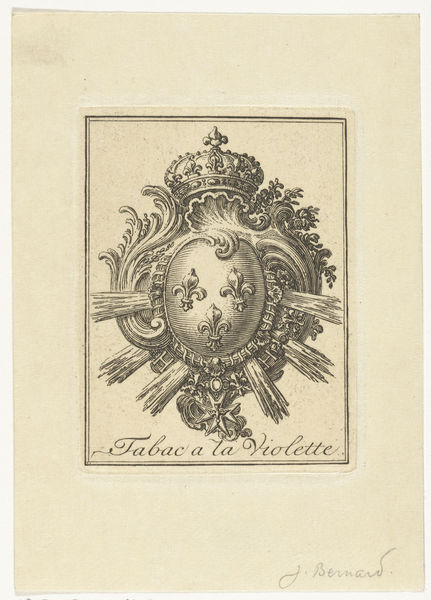
Titel: Wapen met drie lelies
Künstler: Jean Bernard
Standort: Amsterdam
Institution: Rijksmuseum
Schlagwörter: crown, könig, sword, white, black, gold, gray, old, three, print, kreuz, druck, wappen, water, light, drawing, paper, lilien, decoration, frame, french, cross, swirl, wertvoll, kostbar, violet, victorian, royal, leaves, unsymetrisch, italian, pencil, coat of arms, crest, shield, strahlenkranz, book, crucifix, shell, rococo, tan, fleur de lis, page, symbol, star, text, vines, beams, lily, sschrift, image, corn, emblem, s, acanthus, jewels, logo, rays, tobacco, scallop, label, a, on paper, sigil, cursive, la, violette, tabernacle, product, fleur, collectible, finial jeweled, tabac, fabac, a la violette, fleur di lie, bernard, tabac a la violette, fabac a la violette, j. bernard